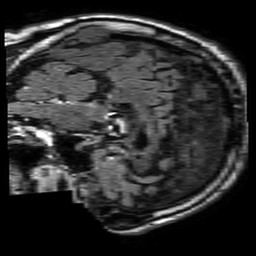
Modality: FLAIR
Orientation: sagittal
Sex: male
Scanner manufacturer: philips
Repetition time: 11 s
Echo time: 0.125 s